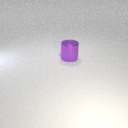
large purple metal cylinder